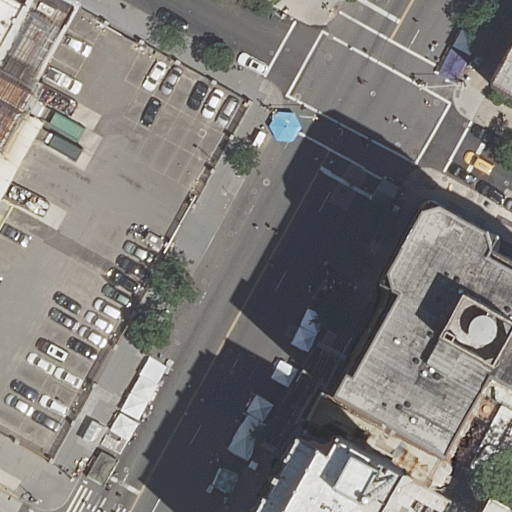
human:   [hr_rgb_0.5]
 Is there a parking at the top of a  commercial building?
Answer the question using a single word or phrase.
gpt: no

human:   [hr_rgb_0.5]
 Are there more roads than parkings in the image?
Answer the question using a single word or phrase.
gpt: yes

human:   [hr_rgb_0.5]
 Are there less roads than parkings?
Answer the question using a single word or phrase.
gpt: no

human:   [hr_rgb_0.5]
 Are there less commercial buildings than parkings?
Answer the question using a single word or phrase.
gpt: yes

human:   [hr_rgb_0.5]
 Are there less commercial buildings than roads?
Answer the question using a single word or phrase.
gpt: yes

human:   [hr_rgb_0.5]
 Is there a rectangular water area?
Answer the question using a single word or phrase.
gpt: no

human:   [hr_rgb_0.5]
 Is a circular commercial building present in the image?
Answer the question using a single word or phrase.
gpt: no

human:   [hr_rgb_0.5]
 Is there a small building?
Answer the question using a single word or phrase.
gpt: yes

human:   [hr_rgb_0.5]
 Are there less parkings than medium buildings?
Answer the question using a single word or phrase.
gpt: yes

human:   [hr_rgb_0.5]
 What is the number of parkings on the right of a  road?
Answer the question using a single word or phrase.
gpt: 0

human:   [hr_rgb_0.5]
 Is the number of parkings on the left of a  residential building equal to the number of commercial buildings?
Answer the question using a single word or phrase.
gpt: no

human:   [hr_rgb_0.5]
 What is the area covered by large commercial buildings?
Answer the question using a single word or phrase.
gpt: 0m2

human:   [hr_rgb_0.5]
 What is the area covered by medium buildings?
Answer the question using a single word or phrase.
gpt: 627m2

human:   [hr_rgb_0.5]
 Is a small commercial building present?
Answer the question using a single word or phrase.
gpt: no

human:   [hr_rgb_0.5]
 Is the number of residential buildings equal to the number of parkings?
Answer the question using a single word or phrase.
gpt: no

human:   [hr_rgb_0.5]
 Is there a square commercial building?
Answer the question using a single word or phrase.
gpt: no

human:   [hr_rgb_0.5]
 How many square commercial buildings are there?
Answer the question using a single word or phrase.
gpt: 0

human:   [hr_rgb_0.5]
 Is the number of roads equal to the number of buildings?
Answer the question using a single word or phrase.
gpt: yes

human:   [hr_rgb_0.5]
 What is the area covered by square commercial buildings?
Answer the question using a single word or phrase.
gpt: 0m2

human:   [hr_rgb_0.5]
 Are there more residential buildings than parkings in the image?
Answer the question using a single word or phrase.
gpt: yes

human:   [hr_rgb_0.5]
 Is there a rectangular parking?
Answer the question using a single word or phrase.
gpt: yes

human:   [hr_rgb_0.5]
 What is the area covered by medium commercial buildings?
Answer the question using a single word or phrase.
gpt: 0m2

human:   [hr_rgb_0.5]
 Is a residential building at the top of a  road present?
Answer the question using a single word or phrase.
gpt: yes

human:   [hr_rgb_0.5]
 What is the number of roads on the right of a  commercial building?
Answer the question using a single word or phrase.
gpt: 0

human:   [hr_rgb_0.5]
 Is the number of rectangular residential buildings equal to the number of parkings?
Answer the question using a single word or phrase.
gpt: no

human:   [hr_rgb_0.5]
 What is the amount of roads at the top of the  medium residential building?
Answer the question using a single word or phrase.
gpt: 0

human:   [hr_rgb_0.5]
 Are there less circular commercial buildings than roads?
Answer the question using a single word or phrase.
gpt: yes

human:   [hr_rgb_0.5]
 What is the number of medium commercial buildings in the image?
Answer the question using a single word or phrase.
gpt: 0

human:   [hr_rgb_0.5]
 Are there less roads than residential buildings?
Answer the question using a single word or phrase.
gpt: no

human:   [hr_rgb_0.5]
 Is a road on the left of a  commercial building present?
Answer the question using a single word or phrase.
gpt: no

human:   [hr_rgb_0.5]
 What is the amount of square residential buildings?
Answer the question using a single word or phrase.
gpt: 0

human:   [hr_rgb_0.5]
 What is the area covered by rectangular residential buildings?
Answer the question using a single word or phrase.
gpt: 268m2

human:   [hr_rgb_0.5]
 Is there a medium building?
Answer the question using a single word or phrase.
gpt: yes

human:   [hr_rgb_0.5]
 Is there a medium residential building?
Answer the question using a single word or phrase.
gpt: yes

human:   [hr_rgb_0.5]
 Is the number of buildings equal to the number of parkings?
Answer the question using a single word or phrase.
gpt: no

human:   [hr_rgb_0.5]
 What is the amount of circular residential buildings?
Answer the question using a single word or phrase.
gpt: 0